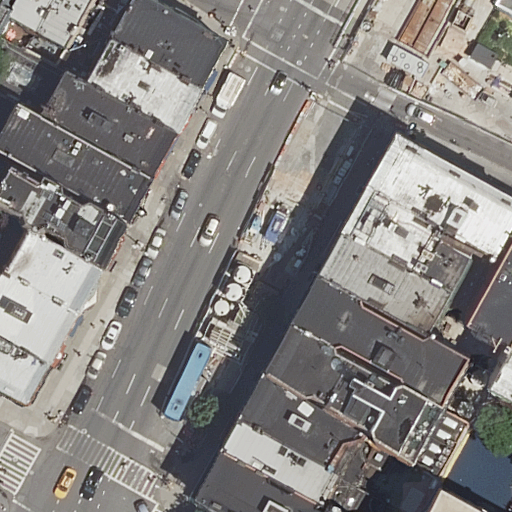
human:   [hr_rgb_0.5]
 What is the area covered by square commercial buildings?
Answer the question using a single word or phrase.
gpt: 0m2

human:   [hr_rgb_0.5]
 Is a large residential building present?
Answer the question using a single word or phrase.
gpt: no

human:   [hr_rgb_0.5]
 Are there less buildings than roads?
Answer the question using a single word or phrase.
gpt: no

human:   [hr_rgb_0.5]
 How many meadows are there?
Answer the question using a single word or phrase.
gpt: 0

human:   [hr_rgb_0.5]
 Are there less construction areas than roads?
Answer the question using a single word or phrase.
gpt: yes

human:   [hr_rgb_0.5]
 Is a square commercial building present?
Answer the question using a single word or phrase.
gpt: no

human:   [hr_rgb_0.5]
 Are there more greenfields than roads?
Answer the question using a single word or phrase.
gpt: no

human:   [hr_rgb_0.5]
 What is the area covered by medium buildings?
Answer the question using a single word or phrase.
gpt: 3254m2

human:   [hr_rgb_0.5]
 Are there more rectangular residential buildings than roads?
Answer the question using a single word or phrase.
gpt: yes

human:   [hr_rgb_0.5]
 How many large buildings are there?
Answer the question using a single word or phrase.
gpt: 0

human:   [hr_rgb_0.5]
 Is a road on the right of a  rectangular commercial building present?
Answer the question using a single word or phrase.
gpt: no

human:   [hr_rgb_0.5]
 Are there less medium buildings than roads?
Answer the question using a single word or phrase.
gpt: no

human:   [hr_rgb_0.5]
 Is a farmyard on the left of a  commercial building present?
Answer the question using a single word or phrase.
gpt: no

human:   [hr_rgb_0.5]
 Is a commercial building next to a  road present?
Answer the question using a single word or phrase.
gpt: no

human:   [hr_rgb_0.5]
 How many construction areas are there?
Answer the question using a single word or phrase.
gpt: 0

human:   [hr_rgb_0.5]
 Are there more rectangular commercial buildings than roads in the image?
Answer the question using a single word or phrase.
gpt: no

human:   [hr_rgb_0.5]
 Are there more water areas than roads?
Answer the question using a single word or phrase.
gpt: no

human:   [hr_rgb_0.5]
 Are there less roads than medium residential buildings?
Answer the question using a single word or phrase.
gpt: yes

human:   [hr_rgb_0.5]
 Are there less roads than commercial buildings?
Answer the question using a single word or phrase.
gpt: no

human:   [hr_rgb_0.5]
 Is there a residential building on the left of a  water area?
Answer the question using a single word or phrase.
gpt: no

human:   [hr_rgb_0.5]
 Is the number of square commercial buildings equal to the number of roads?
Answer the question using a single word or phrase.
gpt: no

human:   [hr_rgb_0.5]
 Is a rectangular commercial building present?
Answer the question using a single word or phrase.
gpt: no

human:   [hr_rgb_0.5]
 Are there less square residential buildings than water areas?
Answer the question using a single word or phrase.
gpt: no

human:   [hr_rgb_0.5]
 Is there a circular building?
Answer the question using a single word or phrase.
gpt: no

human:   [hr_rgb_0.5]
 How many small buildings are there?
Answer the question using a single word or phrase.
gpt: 10

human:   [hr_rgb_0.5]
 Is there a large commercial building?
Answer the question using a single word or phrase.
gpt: no

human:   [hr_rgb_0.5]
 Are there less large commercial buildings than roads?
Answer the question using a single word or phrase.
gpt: yes

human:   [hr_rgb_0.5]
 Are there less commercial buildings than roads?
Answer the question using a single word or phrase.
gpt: yes

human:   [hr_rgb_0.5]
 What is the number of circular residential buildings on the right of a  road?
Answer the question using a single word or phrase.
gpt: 0

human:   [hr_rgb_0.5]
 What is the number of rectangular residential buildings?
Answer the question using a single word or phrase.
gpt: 20

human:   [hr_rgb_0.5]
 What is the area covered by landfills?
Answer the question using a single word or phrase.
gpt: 0m2

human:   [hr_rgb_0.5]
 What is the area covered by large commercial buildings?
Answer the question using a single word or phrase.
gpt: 0m2

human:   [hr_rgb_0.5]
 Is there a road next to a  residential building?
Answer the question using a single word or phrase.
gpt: yes

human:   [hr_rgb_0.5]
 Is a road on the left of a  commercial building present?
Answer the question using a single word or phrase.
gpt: no

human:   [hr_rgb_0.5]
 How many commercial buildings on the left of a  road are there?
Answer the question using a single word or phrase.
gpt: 0

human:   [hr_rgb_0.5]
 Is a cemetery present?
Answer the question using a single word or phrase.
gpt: no